Aerial crown-view tile of a tropical tree (Barro Colorado Island, Panama), acquired 20241216:
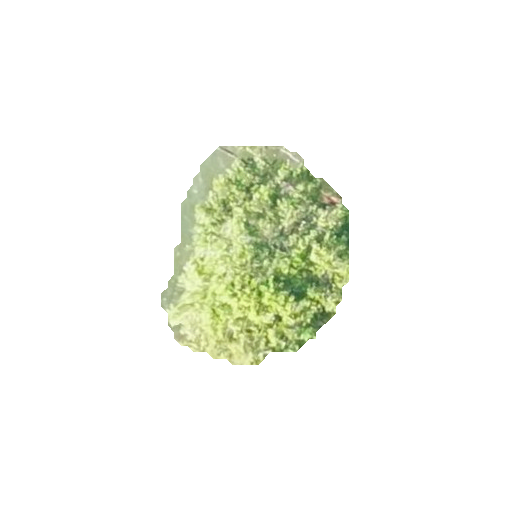
Species: Cassipourea elliptica
GBIF accepted scientific name: Cassipourea elliptica
Crown area: 45.213 m²